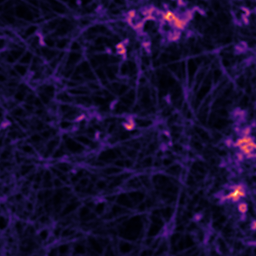
Label: Super-resolution F-actin image